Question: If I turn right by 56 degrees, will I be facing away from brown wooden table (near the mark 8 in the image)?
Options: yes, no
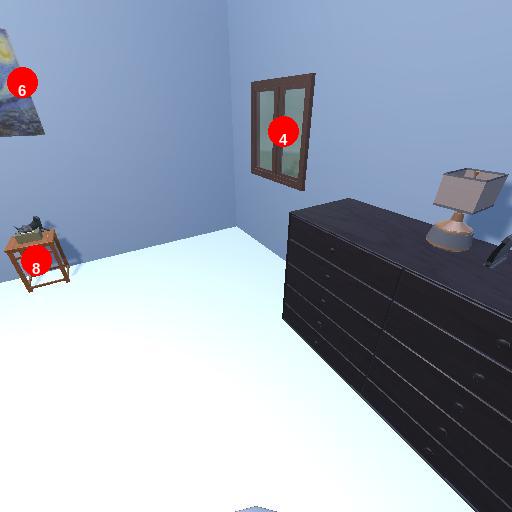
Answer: yes